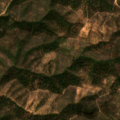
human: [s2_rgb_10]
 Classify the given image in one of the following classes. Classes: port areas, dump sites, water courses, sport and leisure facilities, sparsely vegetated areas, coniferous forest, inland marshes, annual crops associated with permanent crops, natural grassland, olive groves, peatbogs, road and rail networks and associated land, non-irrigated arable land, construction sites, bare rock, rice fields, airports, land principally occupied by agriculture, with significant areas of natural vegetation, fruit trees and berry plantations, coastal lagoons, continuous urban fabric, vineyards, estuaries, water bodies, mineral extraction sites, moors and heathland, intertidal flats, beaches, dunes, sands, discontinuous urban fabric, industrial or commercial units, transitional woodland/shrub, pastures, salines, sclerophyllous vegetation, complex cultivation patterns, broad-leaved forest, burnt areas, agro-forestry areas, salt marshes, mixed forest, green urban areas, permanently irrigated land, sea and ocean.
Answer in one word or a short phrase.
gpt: broad-leaved forest, sclerophyllous vegetation, transitional woodland/shrub